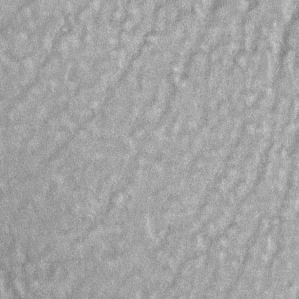
Label: frost